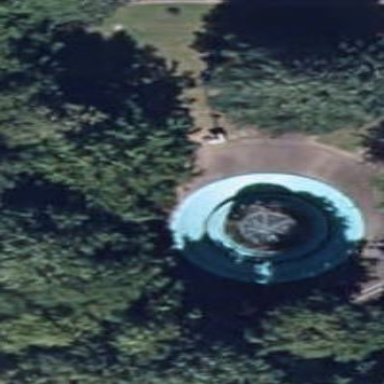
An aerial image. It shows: There is fountain with water.